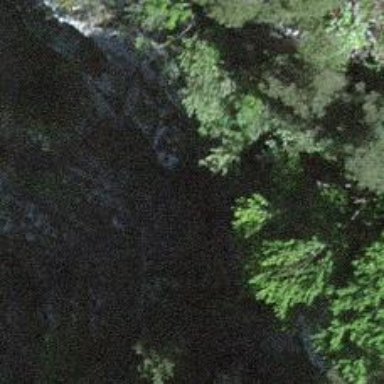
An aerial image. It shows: Cliff in nature.